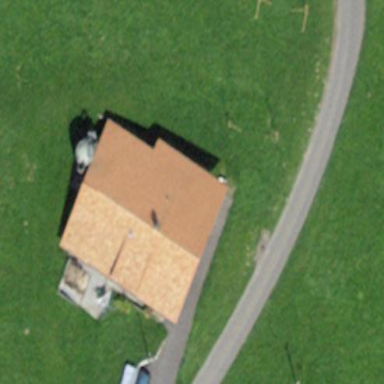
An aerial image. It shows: Farm building.